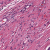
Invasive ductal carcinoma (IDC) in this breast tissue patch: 0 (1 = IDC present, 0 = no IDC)